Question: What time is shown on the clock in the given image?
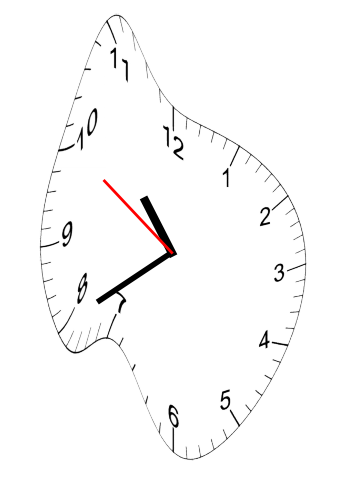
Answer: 10:39:50